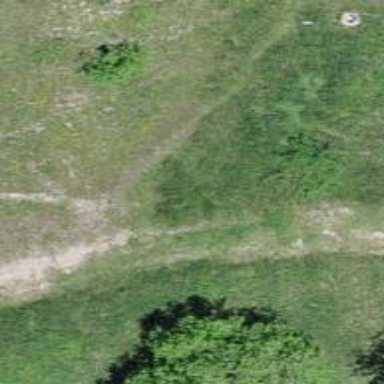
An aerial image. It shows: Path covered in grass.